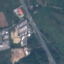
Label: Highway